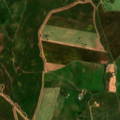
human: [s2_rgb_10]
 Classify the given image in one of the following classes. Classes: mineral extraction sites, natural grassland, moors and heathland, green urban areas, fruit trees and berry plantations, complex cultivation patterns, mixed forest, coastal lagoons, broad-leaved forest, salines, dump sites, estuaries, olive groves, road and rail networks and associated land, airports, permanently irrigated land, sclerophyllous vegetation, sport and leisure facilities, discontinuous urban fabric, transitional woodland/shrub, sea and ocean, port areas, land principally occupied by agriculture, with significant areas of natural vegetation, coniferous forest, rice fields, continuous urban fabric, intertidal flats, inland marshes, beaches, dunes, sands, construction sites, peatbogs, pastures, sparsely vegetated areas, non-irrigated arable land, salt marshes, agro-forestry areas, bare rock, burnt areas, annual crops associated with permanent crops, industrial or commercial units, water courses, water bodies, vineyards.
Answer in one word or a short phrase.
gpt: continuous urban fabric